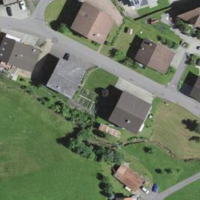
EUNIS habitat code: 55
Species observed at this site:
Allium schoenoprasum